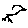
Label: bird